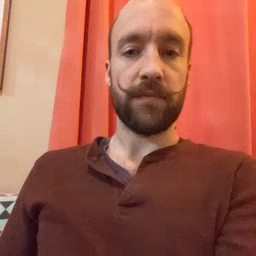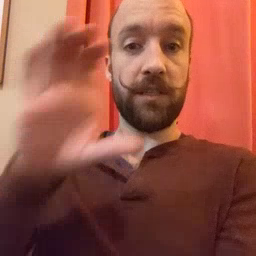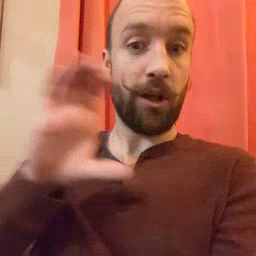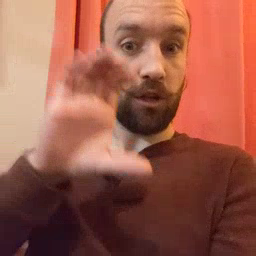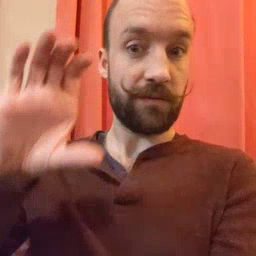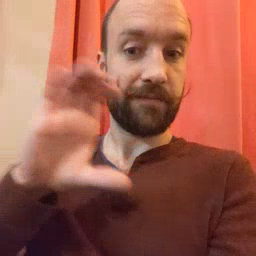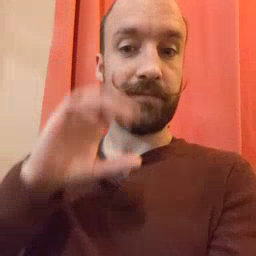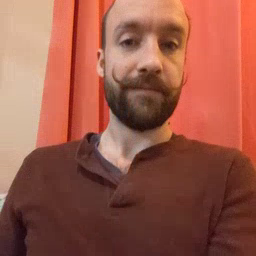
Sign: chocolate